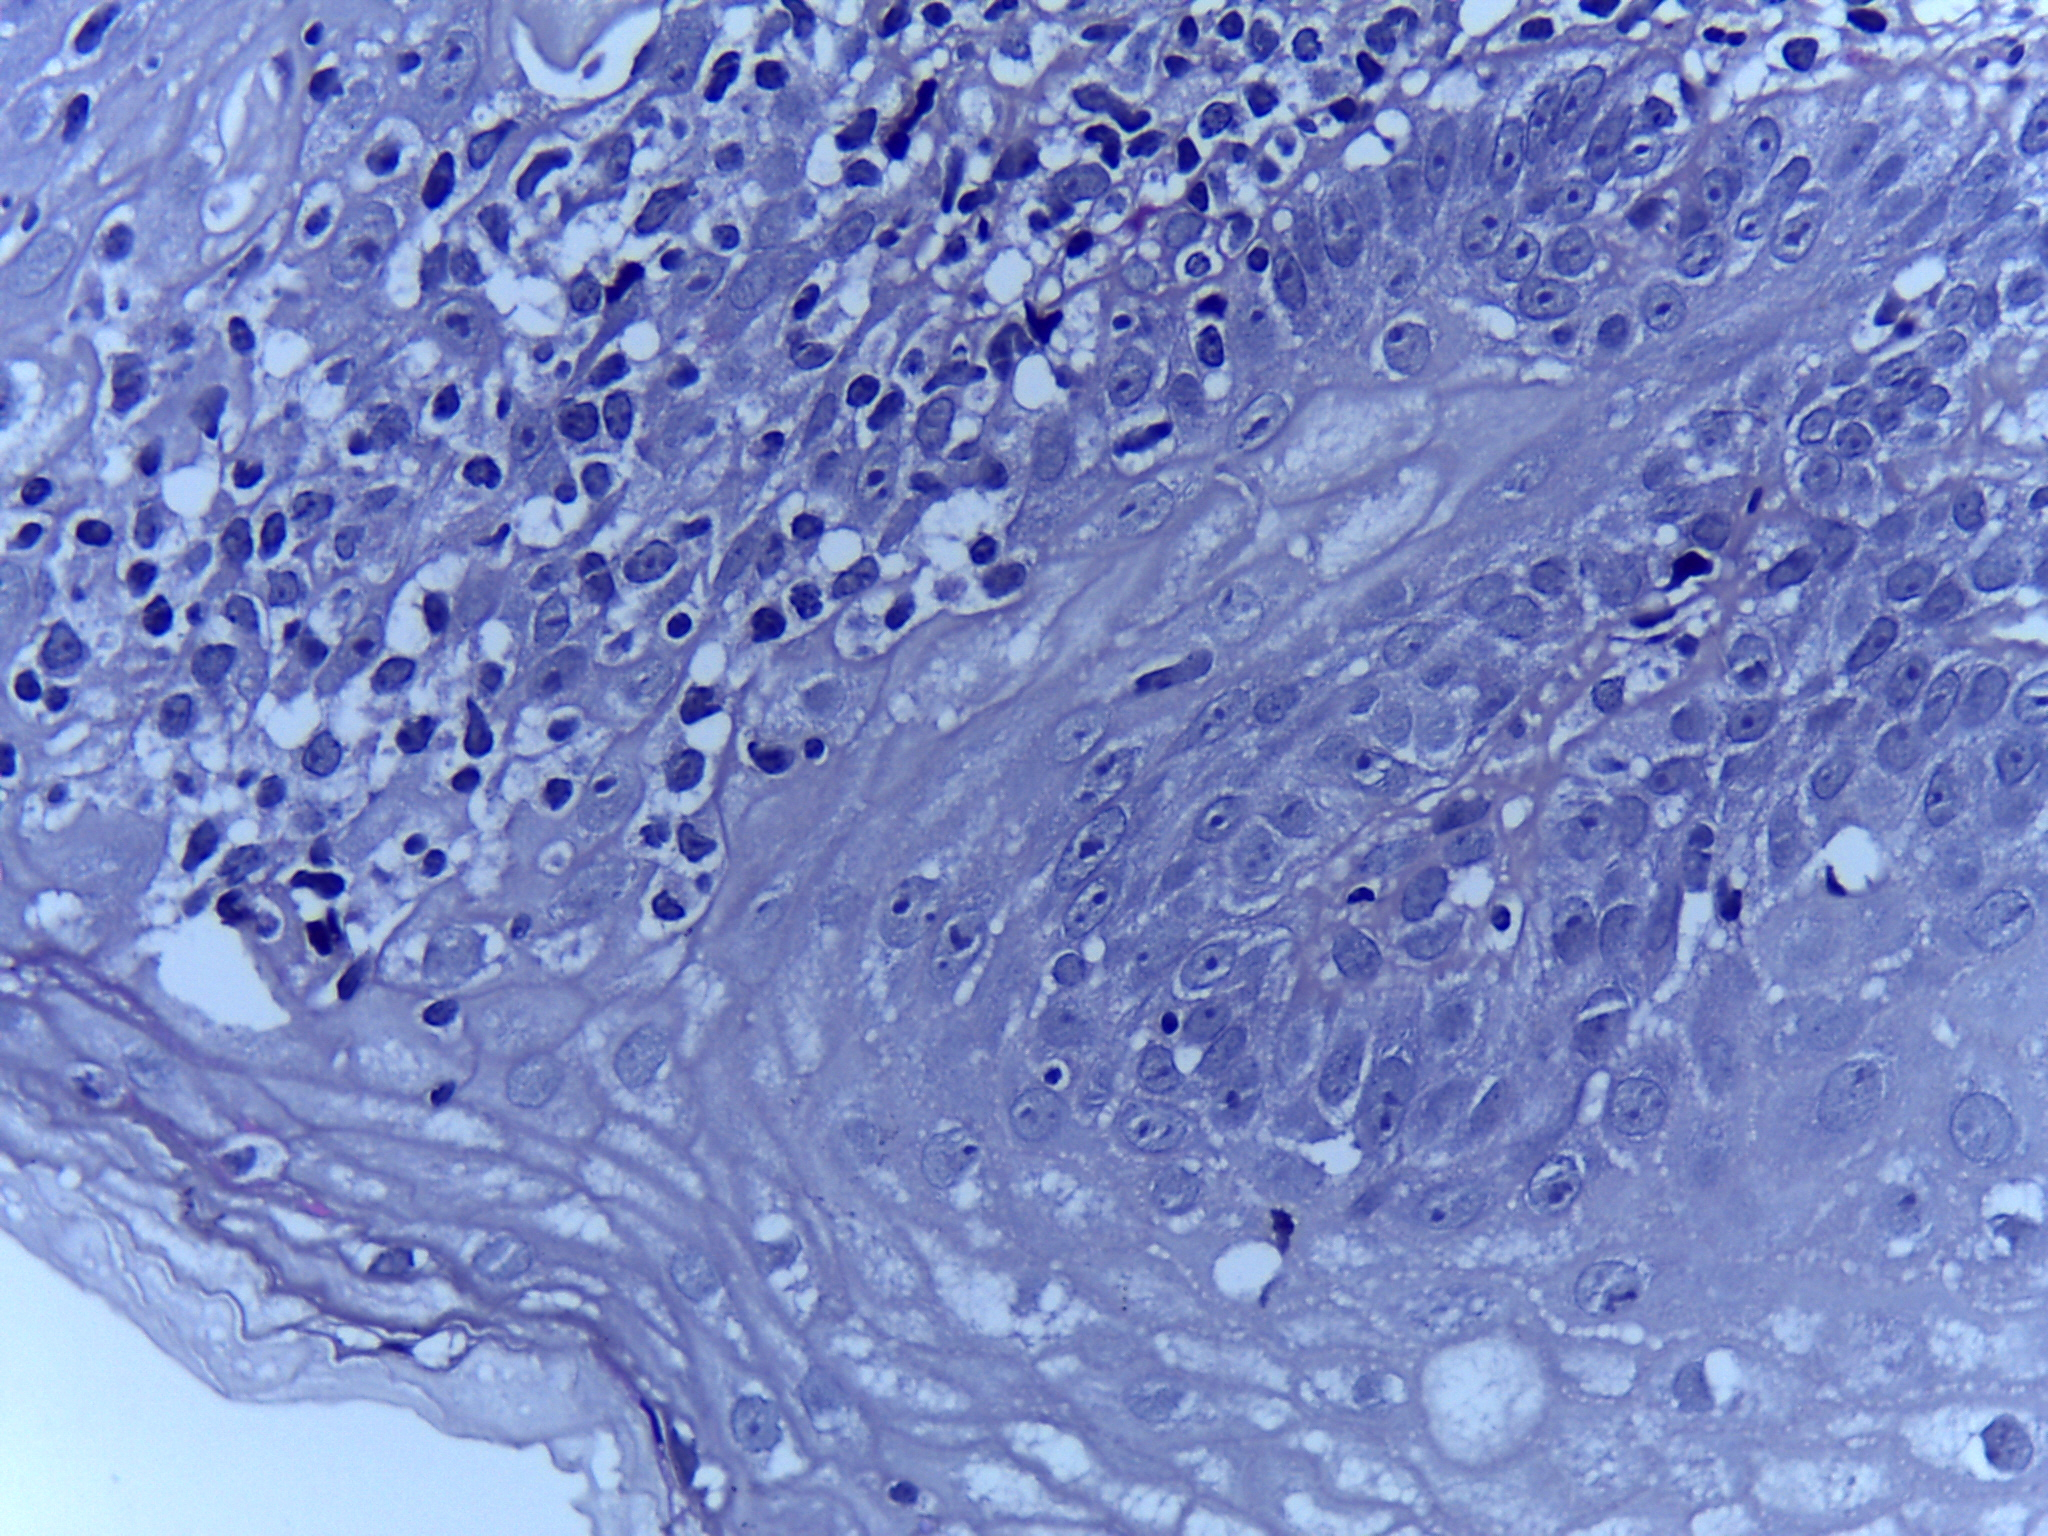
Diagnosis: OSCC